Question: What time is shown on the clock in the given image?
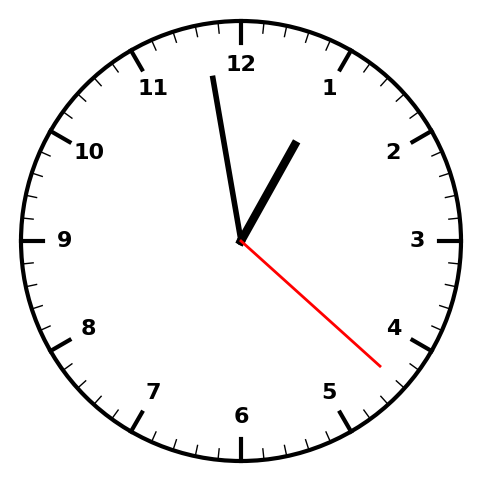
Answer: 12:58:22